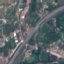
Land use / land cover class: Highway